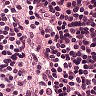
Metastatic tissue present: no